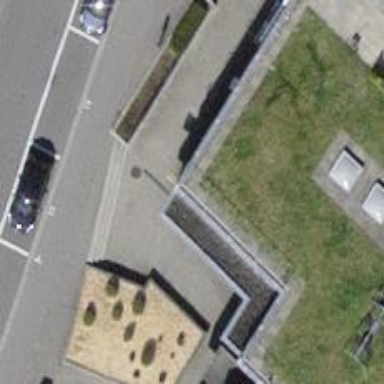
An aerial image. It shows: Post box is visible.